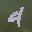
Label: 4